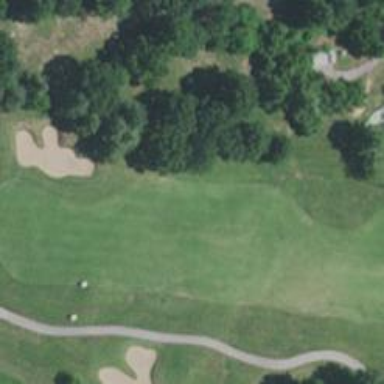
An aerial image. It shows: View of golf hole.